Question: Let's take a PostgreSQL DB with the following structure:

(all the relations from top to down are )
Where a always has exactly 2 each having 1 (itself having many ) by
Goal:
Given a (let's call it the "flagship brand")
and a ,
for each of this ,
retrieve by ,
the count of = of the second (right) ,
where the previous (left) of the same has an equal to the
Sample data (dump) :
<URL>
'''
-- -- PostgreSQL database dump -- -- Dumped from database version 12.1 -- Dumped by pg_dump version 12.3 SET statement_timeout = 0; SET lock_timeout = 0; SET idle_in_transaction_session_timeout = 0; SET client_encoding = 'UTF8'; SET standard_conforming_strings = on; SELECT pg_catalog.set_config('search_path', '', false); SET check_function_bodies = false; SET xmloption = content; SET client_min_messages = warning; SET row_security = off; SET default_tablespace = ''; SET default_table_access_method = heap; -- -- Name: brandlift; Type: TABLE; Schema: public; Owner: postgres -- CREATE TABLE public.brandlift ( campaign_id uuid NOT NULL, respondent_goal integer NOT NULL ); ALTER TABLE public.brandlift OWNER TO postgres; -- -- Name: COLUMN brandlift.campaign_id; Type: COMMENT; Schema: public; Owner: postgres -- COMMENT ON COLUMN public.brandlift.campaign_id IS '(DC2Type:uuid)'; -- -- Name: brandlift_answer; Type: TABLE; Schema: public; Owner: postgres -- CREATE TABLE public.brandlift_answer ( id integer NOT NULL, question_id uuid NOT NULL, respondent_id integer NOT NULL ); ALTER TABLE public.brandlift_answer OWNER TO postgres; -- -- Name: COLUMN brandlift_answer.question_id; Type: COMMENT; Schema: public; Owner: postgres -- COMMENT ON COLUMN public.brandlift_answer.question_id IS '(DC2Type:uuid)'; -- -- Name: brandlift_answer_content; Type: TABLE; Schema: public; Owner: postgres -- CREATE TABLE public.brandlift_answer_content ( id integer NOT NULL, answer_id integer NOT NULL, brand_id integer ); ALTER TABLE public.brandlift_answer_content OWNER TO postgres; -- -- Name: brandlift_answer_content_id_seq; Type: SEQUENCE; Schema: public; Owner: postgres -- CREATE SEQUENCE public.brandlift_answer_content_id_seq START WITH 1 INCREMENT BY 1 NO MINVALUE NO MAXVALUE CACHE 1; ALTER TABLE public.brandlift_answer_content_id_seq OWNER TO postgres; -- -- Name: brandlift_answer_id_seq; Type: SEQUENCE; Schema: public; Owner: postgres -- CREATE SEQUENCE public.brandlift_answer_id_seq START WITH 1 INCREMENT BY 1 NO MINVALUE NO MAXVALUE CACHE 1; ALTER TABLE public.brandlift_answer_id_seq OWNER TO postgres; -- -- Name: brandlift_brand; Type: TABLE; Schema: public; Owner: postgres -- CREATE TABLE public.brandlift_brand ( id integer NOT NULL, campaign_id uuid NOT NULL, name character varying(255) NOT NULL ); ALTER TABLE public.brandlift_brand OWNER TO postgres; -- -- Name: COLUMN brandlift_brand.campaign_id; Type: COMMENT; Schema: public; Owner: postgres -- COMMENT ON COLUMN public.brandlift_brand.campaign_id IS '(DC2Type:uuid)'; -- -- Name: brandlift_brand_id_seq; Type: SEQUENCE; Schema: public; Owner: postgres -- CREATE SEQUENCE public.brandlift_brand_id_seq START WITH 1 INCREMENT BY 1 NO MINVALUE NO MAXVALUE CACHE 1; ALTER TABLE public.brandlift_brand_id_seq OWNER TO postgres; -- -- Name: brandlift_question; Type: TABLE; Schema: public; Owner: postgres -- CREATE TABLE public.brandlift_question ( id uuid NOT NULL, campaign_id uuid NOT NULL, title character varying(255) NOT NULL ); ALTER TABLE public.brandlift_question OWNER TO postgres; -- -- Name: COLUMN brandlift_question.id; Type: COMMENT; Schema: public; Owner: postgres -- COMMENT ON COLUMN public.brandlift_question.id IS '(DC2Type:uuid)'; -- -- Name: COLUMN brandlift_question.campaign_id; Type: COMMENT; Schema: public; Owner: postgres -- COMMENT ON COLUMN public.brandlift_question.campaign_id IS '(DC2Type:uuid)'; -- -- Name: brandlift_respondent; Type: TABLE; Schema: public; Owner: postgres -- CREATE TABLE public.brandlift_respondent ( id integer NOT NULL, campaign_id uuid NOT NULL, segment_id integer NOT NULL, aam_uuid character varying(255) DEFAULT NULL::character varying, "timestamp" timestamp(0) without time zone NOT NULL ); ALTER TABLE public.brandlift_respondent OWNER TO postgres; -- -- Name: COLUMN brandlift_respondent.campaign_id; Type: COMMENT; Schema: public; Owner: postgres -- COMMENT ON COLUMN public.brandlift_respondent.campaign_id IS '(DC2Type:uuid)'; -- -- Name: brandlift_respondent_id_seq; Type: SEQUENCE; Schema: public; Owner: postgres -- CREATE SEQUENCE public.brandlift_respondent_id_seq START WITH 1 INCREMENT BY 1 NO MINVALUE NO MAXVALUE CACHE 1; ALTER TABLE public.brandlift_respondent_id_seq OWNER TO postgres; -- -- Name: brandlift_segment; Type: TABLE; Schema: public; Owner: postgres -- CREATE TABLE public.brandlift_segment ( id integer NOT NULL, name character varying(255) NOT NULL ); ALTER TABLE public.brandlift_segment OWNER TO postgres; -- -- Name: brandlift_segment_id_seq; Type: SEQUENCE; Schema: public; Owner: postgres -- CREATE SEQUENCE public.brandlift_segment_id_seq START WITH 1 INCREMENT BY 1 NO MINVALUE NO MAXVALUE CACHE 1; ALTER TABLE public.brandlift_segment_id_seq OWNER TO postgres; -- -- Name: campaign; Type: TABLE; Schema: public; Owner: postgres -- CREATE TABLE public.campaign ( id uuid NOT NULL, format_id integer NOT NULL, advertiser character varying(255) NOT NULL, name character varying(255) NOT NULL, date_start timestamp(0) without time zone NOT NULL, date_end timestamp(0) without time zone NOT NULL ); ALTER TABLE public.campaign OWNER TO postgres; -- -- Name: COLUMN campaign.id; Type: COMMENT; Schema: public; Owner: postgres -- COMMENT ON COLUMN public.campaign.id IS '(DC2Type:uuid)'; -- -- Name: doctrine_migration_versions; Type: TABLE; Schema: public; Owner: postgres -- CREATE TABLE public.doctrine_migration_versions ( version character varying(191) NOT NULL, executed_at timestamp(0) without time zone DEFAULT NULL::timestamp without time zone, execution_time integer ); ALTER TABLE public.doctrine_migration_versions OWNER TO postgres; -- -- Name: format; Type: TABLE; Schema: public; Owner: postgres -- CREATE TABLE public.format ( id integer NOT NULL, name character varying(255) NOT NULL ); ALTER TABLE public.format OWNER TO postgres; -- -- Name: format_id_seq; Type: SEQUENCE; Schema: public; Owner: postgres -- CREATE SEQUENCE public.format_id_seq START WITH 1 INCREMENT BY 1 NO MINVALUE NO MAXVALUE CACHE 1; ALTER TABLE public.format_id_seq OWNER TO postgres; -- -- Data for Name: brandlift; Type: TABLE DATA; Schema: public; Owner: postgres -- COPY public.brandlift (campaign_id, respondent_goal) FROM stdin; 8d8c79ce-188c-4f5e-bd72-edb854faf34c 500 \. -- -- Data for Name: brandlift_answer; Type: TABLE DATA; Schema: public; Owner: postgres -- COPY public.brandlift_answer (id, question_id, respondent_id) FROM stdin; 28 6d6596f4-9418-4f76-9234-c3c943ca56cf 18 29 c84760de-be6f-4f8e-be32-9195846307cf 18 30 6d6596f4-9418-4f76-9234-c3c943ca56cf 19 31 c84760de-be6f-4f8e-be32-9195846307cf 19 32 6d6596f4-9418-4f76-9234-c3c943ca56cf 20 33 c84760de-be6f-4f8e-be32-9195846307cf 20 34 6d6596f4-9418-4f76-9234-c3c943ca56cf 21 35 c84760de-be6f-4f8e-be32-9195846307cf 21 36 6d6596f4-9418-4f76-9234-c3c943ca56cf 22 37 c84760de-be6f-4f8e-be32-9195846307cf 22 \. -- -- Data for Name: brandlift_answer_content; Type: TABLE DATA; Schema: public; Owner: postgres -- COPY public.brandlift_answer_content (id, answer_id, brand_id) FROM stdin; 54 28 5 55 28 7 56 29 5 57 29 8 58 30 5 59 30 7 60 31 7 61 31 5 62 32 5 63 32 7 64 33 6 65 33 7 66 33 8 67 34 7 68 34 5 69 35 6 70 35 7 71 35 8 72 36 7 73 36 5 74 37 6 75 37 7 \. -- -- Data for Name: brandlift_brand; Type: TABLE DATA; Schema: public; Owner: postgres -- COPY public.brandlift_brand (id, campaign_id, name) FROM stdin; 5 8d8c79ce-188c-4f5e-bd72-edb854faf34c Nike 6 8d8c79ce-188c-4f5e-bd72-edb854faf34c Adidas 7 8d8c79ce-188c-4f5e-bd72-edb854faf34c Lacoste 8 8d8c79ce-188c-4f5e-bd72-edb854faf34c Puma \. -- -- Data for Name: brandlift_question; Type: TABLE DATA; Schema: public; Owner: postgres -- COPY public.brandlift_question (id, campaign_id, title) FROM stdin; 6d6596f4-9418-4f76-9234-c3c943ca56cf 8d8c79ce-188c-4f5e-bd72-edb854faf34c Parmi les propositions suivantes, pour lesquelles avez-vous vu de la publicite video en ligne au cours du dernier mois ? c84760de-be6f-4f8e-be32-9195846307cf 8d8c79ce-188c-4f5e-bd72-edb854faf34c Si vous deviez prochainement choisir une marque de streetwear la ou lesquelles choisiriez-vous ? \. -- -- Data for Name: brandlift_respondent; Type: TABLE DATA; Schema: public; Owner: postgres -- COPY public.brandlift_respondent (id, campaign_id, segment_id, aam_uuid, "timestamp") FROM stdin; 10 8d8c79ce-188c-4f5e-bd72-edb854faf34c 3 912407327014 2021-02-01 18:04:43 11 8d8c79ce-188c-4f5e-bd72-edb854faf34c 3 2692416912404 2021-02-01 18:06:01 12 8d8c79ce-188c-4f5e-bd72-edb854faf34c 4 9741094120421 2021-02-01 18:06:56 13 8d8c79ce-188c-4f5e-bd72-edb854faf34c 4 8973093247093 2021-02-01 18:07:59 14 8d8c79ce-188c-4f5e-bd72-edb854faf34c 4 2147124472178421 2021-02-01 18:08:34 15 8d8c79ce-188c-4f5e-bd72-edb854faf34c 4 2147124472178421 2021-02-01 18:09:20 16 8d8c79ce-188c-4f5e-bd72-edb854faf34c 4 23253532532352 2021-02-01 18:09:53 17 8d8c79ce-188c-4f5e-bd72-edb854faf34c 3 357325732577352 2021-02-01 18:20:01 18 8d8c79ce-188c-4f5e-bd72-edb854faf34c 3 357325732577352 2021-02-01 18:21:12 19 8d8c79ce-188c-4f5e-bd72-edb854faf34c 3 4354646464223 2021-02-01 18:22:14 20 8d8c79ce-188c-4f5e-bd72-edb854faf34c 4 6855985895808 2021-02-01 18:25:41 21 8d8c79ce-188c-4f5e-bd72-edb854faf34c 4 6855985895808 2021-02-01 18:26:03 22 8d8c79ce-188c-4f5e-bd72-edb854faf34c 4 6855985895808 2021-02-01 18:26:33 \. -- -- Data for Name: brandlift_segment; Type: TABLE DATA; Schema: public; Owner: postgres -- COPY public.brandlift_segment (id, name) FROM stdin; 3 expo 4 no expo \. -- -- Data for Name: campaign; Type: TABLE DATA; Schema: public; Owner: postgres -- COPY public.campaign (id, format_id, advertiser, name, date_start, date_end) FROM stdin; 8d8c79ce-188c-4f5e-bd72-edb854faf34c 2 Nike Air Max <PHONE>-25 00:00:00 2021-02-28 00:00:00 \. -- -- Data for Name: doctrine_migration_versions; Type: TABLE DATA; Schema: public; Owner: postgres -- COPY public.doctrine_migration_versions (version, executed_at, execution_time) FROM stdin; DoctrineMigrations\Version20210131122327 2021-01-31 13:23:34 199 \. -- -- Data for Name: format; Type: TABLE DATA; Schema: public; Owner: postgres -- COPY public.format (id, name) FROM stdin; 2 Brandlift \. -- -- Name: brandlift_answer_content_id_seq; Type: SEQUENCE SET; Schema: public; Owner: postgres -- SELECT pg_catalog.setval('public.brandlift_answer_content_id_seq', 75, true); -- -- Name: brandlift_answer_id_seq; Type: SEQUENCE SET; Schema: public; Owner: postgres -- SELECT pg_catalog.setval('public.brandlift_answer_id_seq', 37, true); -- -- Name: brandlift_brand_id_seq; Type: SEQUENCE SET; Schema: public; Owner: postgres -- SELECT pg_catalog.setval('public.brandlift_brand_id_seq', 8, true); -- -- Name: brandlift_respondent_id_seq; Type: SEQUENCE SET; Schema: public; Owner: postgres -- SELECT pg_catalog.setval('public.brandlift_respondent_id_seq', 22, true); -- -- Name: brandlift_segment_id_seq; Type: SEQUENCE SET; Schema: public; Owner: postgres -- SELECT pg_catalog.setval('public.brandlift_segment_id_seq', 4, true); -- -- Name: format_id_seq; Type: SEQUENCE SET; Schema: public; Owner: postgres -- SELECT pg_catalog.setval('public.format_id_seq', 2, true); -- -- Name: brandlift_answer_content brandlift_answer_content_pkey; Type: CONSTRAINT; Schema: public; Owner: postgres -- ALTER TABLE ONLY public.brandlift_answer_content ADD CONSTRAINT brandlift_answer_content_pkey PRIMARY KEY (id); -- -- Name: brandlift_answer brandlift_answer_pkey; Type: CONSTRAINT; Schema: public; Owner: postgres -- ALTER TABLE ONLY public.brandlift_answer ADD CONSTRAINT brandlift_answer_pkey PRIMARY KEY (id); -- -- Name: brandlift_brand brandlift_brand_pkey; Type: CONSTRAINT; Schema: public; Owner: postgres -- ALTER TABLE ONLY public.brandlift_brand ADD CONSTRAINT brandlift_brand_pkey PRIMARY KEY (id); -- -- Name: brandlift brandlift_pkey; Type: CONSTRAINT; Schema: public; Owner: postgres -- ALTER TABLE ONLY public.brandlift ADD CONSTRAINT brandlift_pkey PRIMARY KEY (campaign_id); -- -- Name: brandlift_question brandlift_question_pkey; Type: CONSTRAINT; Schema: public; Owner: postgres -- ALTER TABLE ONLY public.brandlift_question ADD CONSTRAINT brandlift_question_pkey PRIMARY KEY (id); -- -- Name: brandlift_respondent brandlift_respondent_pkey; Type: CONSTRAINT; Schema: public; Owner: postgres -- ALTER TABLE ONLY public.brandlift_respondent ADD CONSTRAINT brandlift_respondent_pkey PRIMARY KEY (id); -- -- Name: brandlift_segment brandlift_segment_pkey; Type: CONSTRAINT; Schema: public; Owner: postgres -- ALTER TABLE ONLY public.brandlift_segment ADD CONSTRAINT brandlift_segment_pkey PRIMARY KEY (id); -- -- Name: campaign campaign_pkey; Type: CONSTRAINT; Schema: public; Owner: postgres -- ALTER TABLE ONLY public.campaign ADD CONSTRAINT campaign_pkey PRIMARY KEY (id); -- -- Name: doctrine_migration_versions doctrine_migration_versions_pkey; Type: CONSTRAINT; Schema: public; Owner: postgres -- ALTER TABLE ONLY public.doctrine_migration_versions ADD CONSTRAINT doctrine_migration_versions_pkey PRIMARY KEY (version); -- -- Name: format format_pkey; Type: CONSTRAINT; Schema: public; Owner: postgres -- ALTER TABLE ONLY public.format ADD CONSTRAINT format_pkey PRIMARY KEY (id); -- -- Name: answer_content_unique; Type: INDEX; Schema: public; Owner: postgres -- CREATE UNIQUE INDEX answer_content_unique ON public.brandlift_answer_content USING btree (answer_id, brand_id); -- -- Name: answer_unique; Type: INDEX; Schema: public; Owner: postgres -- CREATE UNIQUE INDEX answer_unique ON public.brandlift_answer USING btree (question_id, respondent_id); -- -- Name: idx_1f1512ddd629f605; Type: INDEX; Schema: public; Owner: postgres -- CREATE INDEX idx_1f1512ddd629f605 ON public.campaign USING btree (format_id); -- -- Name: idx_3be90c3a44f5d008; Type: INDEX; Schema: public; Owner: postgres -- CREATE INDEX idx_3be90c3a44f5d008 ON public.brandlift_answer_content USING btree (brand_id); -- -- Name: idx_3be90c3aaa334807; Type: INDEX; Schema: public; Owner: postgres -- CREATE INDEX idx_3be90c3aaa334807 ON public.brandlift_answer_content USING btree (answer_id); -- -- Name: idx_80d627bdf639f774; Type: INDEX; Schema: public; Owner: postgres -- CREATE INDEX idx_80d627bdf639f774 ON public.brandlift_question USING btree (campaign_id); -- -- Name: idx_d5009950db296aad; Type: INDEX; Schema: public; Owner: postgres -- CREATE INDEX idx_d5009950db296aad ON public.brandlift_respondent USING btree (segment_id); -- -- Name: idx_d5009950f639f774; Type: INDEX; Schema: public; Owner: postgres -- CREATE INDEX idx_d5009950f639f774 ON public.brandlift_respondent USING btree (campaign_id); -- -- Name: idx_d671e368f639f774; Type: INDEX; Schema: public; Owner: postgres -- CREATE INDEX idx_d671e368f639f774 ON public.brandlift_brand USING btree (campaign_id); -- -- Name: idx_fcce59931e27f6bf; Type: INDEX; Schema: public; Owner: postgres -- CREATE INDEX idx_fcce59931e27f6bf ON public.brandlift_answer USING btree (question_id); -- -- Name: idx_fcce5993ce80cd19; Type: INDEX; Schema: public; Owner: postgres -- CREATE INDEX idx_fcce5993ce80cd19 ON public.brandlift_answer USING btree (respondent_id); -- -- Name: campaign fk_1f1512ddd629f605; Type: FK CONSTRAINT; Schema: public; Owner: postgres -- ALTER TABLE ONLY public.campaign ADD CONSTRAINT fk_1f1512ddd629f605 FOREIGN KEY (format_id) REFERENCES public.format(id); -- -- Name: brandlift_answer_content fk_3be90c3a44f5d008; Type: FK CONSTRAINT; Schema: public; Owner: postgres -- ALTER TABLE ONLY public.brandlift_answer_content ADD CONSTRAINT fk_3be90c3a44f5d008 FOREIGN KEY (brand_id) REFERENCES public.brandlift_brand(id); -- -- Name: brandlift_answer_content fk_3be90c3aaa334807; Type: FK CONSTRAINT; Schema: public; Owner: postgres -- ALTER TABLE ONLY public.brandlift_answer_content ADD CONSTRAINT fk_3be90c3aaa334807 FOREIGN KEY (answer_id) REFERENCES public.brandlift_answer(id); -- -- Name: brandlift fk_5b5d1287f639f774; Type: FK CONSTRAINT; Schema: public; Owner: postgres -- ALTER TABLE ONLY public.brandlift ADD CONSTRAINT fk_5b5d1287f639f774 FOREIGN KEY (campaign_id) REFERENCES public.campaign(id); -- -- Name: brandlift_question fk_80d627bdf639f774; Type: FK CONSTRAINT; Schema: public; Owner: postgres -- ALTER TABLE ONLY public.brandlift_question ADD CONSTRAINT fk_80d627bdf639f774 FOREIGN KEY (campaign_id) REFERENCES public.brandlift(campaign_id); -- -- Name: brandlift_respondent fk_d5009950db296aad; Type: FK CONSTRAINT; Schema: public; Owner: postgres -- ALTER TABLE ONLY public.brandlift_respondent ADD CONSTRAINT fk_d5009950db296aad FOREIGN KEY (segment_id) REFERENCES public.brandlift_segment(id); -- -- Name: brandlift_respondent fk_d5009950f639f774; Type: FK CONSTRAINT; Schema: public; Owner: postgres -- ALTER TABLE ONLY public.brandlift_respondent ADD CONSTRAINT fk_d5009950f639f774 FOREIGN KEY (campaign_id) REFERENCES public.brandlift(campaign_id); -- -- Name: brandlift_brand fk_d671e368f639f774; Type: FK CONSTRAINT; Schema: public; Owner: postgres -- ALTER TABLE ONLY public.brandlift_brand ADD CONSTRAINT fk_d671e368f639f774 FOREIGN KEY (campaign_id) REFERENCES public.brandlift(campaign_id); -- -- Name: brandlift_answer fk_fcce59931e27f6bf; Type: FK CONSTRAINT; Schema: public; Owner: postgres -- ALTER TABLE ONLY public.brandlift_answer ADD CONSTRAINT fk_fcce59931e27f6bf FOREIGN KEY (question_id) REFERENCES public.brandlift_question(id); -- -- Name: brandlift_answer fk_fcce5993ce80cd19; Type: FK CONSTRAINT; Schema: public; Owner: postgres -- ALTER TABLE ONLY public.brandlift_answer ADD CONSTRAINT fk_fcce5993ce80cd19 FOREIGN KEY (respondent_id) REFERENCES public.brandlift_respondent(id); -- -- PostgreSQL database dump complete --
'''
Desired output with :
campaign_id => 8d8c79ce-188c-4f5e-bd72-edb854faf34c
"flagship brand" => Nike (id=5)
| brand_name | segment_name | count |
| ---------- | ------------ | ----- |
| Adidas | expo | 0 |
| Adidas | no expo | 3 |
| Lacoste | expo | 1 |
| Lacoste | no expo | 3 |
| Nike | expo | 2 |
| Nike | no expo | 0 |
| Puma | expo | 1 |
| Puma | no expo | 2 |
UPDATE :
Ended up adding an 'ordinal' column to table, so that later if I ever have to add more questions in a Brandlift, I can compare answers based on other questions indexes and not just between first & second
'''
SELECT
bb.name AS brand_name,
s.name AS segment_name,
COUNT(q2ac.brand_id)
FROM
brandlift b
LEFT JOIN brandlift_brand bb ON b.campaign_id = bb.campaign_id
LEFT JOIN brandlift_respondent r ON b.campaign_id = r.campaign_id
LEFT JOIN brandlift_segment s ON s.id = r.segment_id
LEFT JOIN brandlift_question q1 ON b.campaign_id = q1.campaign_id AND q1.ordinal = 1
LEFT JOIN brandlift_answer q1a ON r.id = q1a.respondent_id AND q1.id = q1a.question_id
INNER JOIN brandlift_answer_content q1ac ON q1a.id = q1ac.answer_id AND q1ac.brand_id = 5 -- the "flagship brand" id
LEFT JOIN brandlift_question q2 ON q1.campaign_id = q2.campaign_id AND q2.ordinal = 2
INNER JOIN brandlift_answer q2a ON q1a.respondent_id = q2a.respondent_id AND q2.id = q2a.question_id
LEFT JOIN brandlift_answer_content q2ac ON q2a.id = q2ac.answer_id AND bb.id = q2ac.brand_id
WHERE
b.campaign_id = '8d8c79ce-188c-4f5e-bd72-edb854faf34c'
GROUP BY
bb.name,
s.name
'''
But there is still a point, if there is no respondent on a segment, the result output of this query will not contain rows with that segment values filled with 0. Need them too if possible
I'm keen for any advice
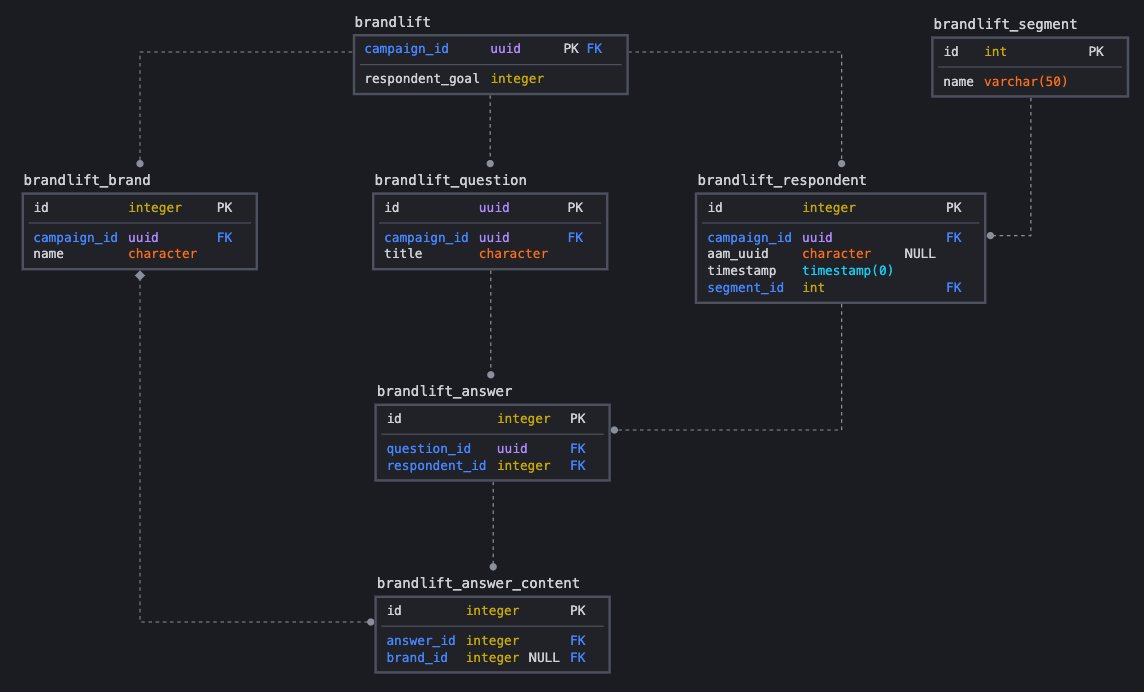
Answer: If you don't want to do mod, then you need to select questionID instead.
and I used to get some other segment where not in respond. and in select statement, you statement to count segmentName to 0.
'''
SELECT
bb.name,
s.name,
CASE WHEN s.id IN(
SELECT
r.segment_id FROM brandlift_respondent r) THEN
COUNT(q2ac.brand_id)
ELSE
0
END AS CountNumber
FROM
brandlift b
LEFT JOIN brandlift_brand bb ON b.campaign_id = bb.campaign_id
LEFT JOIN brandlift_respondent r ON b.campaign_id = r.campaign_id
CROSS JOIN brandlift_segment s
LEFT JOIN brandlift_question q1 ON b.campaign_id = q1.campaign_id AND q1.ordinal = 1
LEFT JOIN brandlift_answer q1a ON r.id = q1a.respondent_id AND q1.id = q1a.question_id
INNER JOIN brandlift_answer_content q1ac ON q1a.id = q1ac.answer_id AND q1ac.brand_id = 1 -- the "flagship brand" id
LEFT JOIN brandlift_question q2 ON q1.campaign_id = q2.campaign_id AND q2.ordinal = 2
LEFT JOIN brandlift_answer q2a ON q1a.respondent_id = q2a.respondent_id AND q2.id = q2a.question_id
LEFT JOIN brandlift_answer_content q2ac ON q2a.id = q2ac.answer_id AND bb.id = q2ac.brand_id
WHERE
b.campaign_id = :campaign_id -- parameter
AND R.segment_id = s.id OR s.id NOT IN(SELECT r.segment_id FROM brandlift_respondent r)
GROUP BY
bb.name,
s.name,
s.id
'''
the result shows like that
<URL>